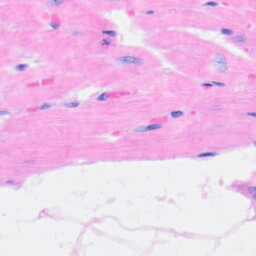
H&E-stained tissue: Heart